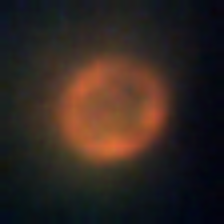
Taxon: Centric
Group: Diatoms